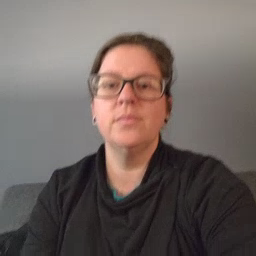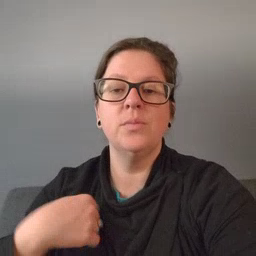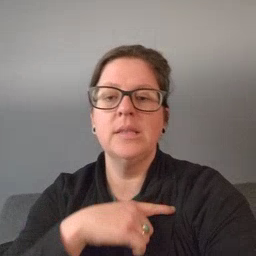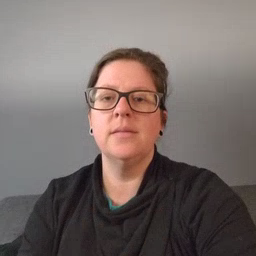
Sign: weus